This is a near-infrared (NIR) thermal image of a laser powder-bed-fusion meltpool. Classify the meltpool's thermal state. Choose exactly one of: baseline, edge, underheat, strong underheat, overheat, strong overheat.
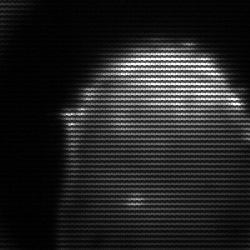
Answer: edge